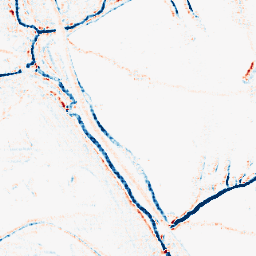
Category: morphological
Decomposition family: morphological_ellipse
Decomposition parameters: operation: average
width: 5
height: 5
Upsampling method: sinc_hamming
Upsampling parameters: scale: 8
kernel_size: 8
Upsampling scale: 8